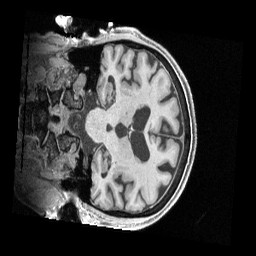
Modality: T1w
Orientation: coronal
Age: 81
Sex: male
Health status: healthy
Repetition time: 2.4 s
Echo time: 0.00222 s